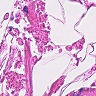
Metastatic tissue present: no